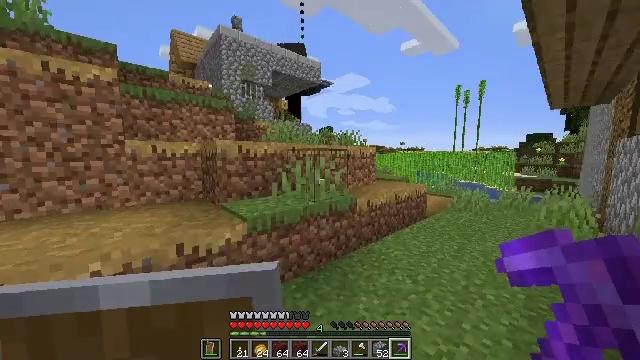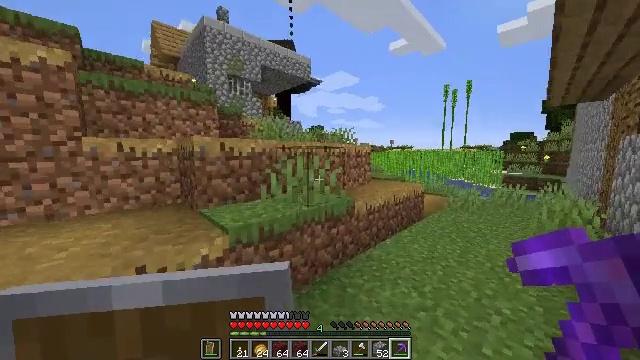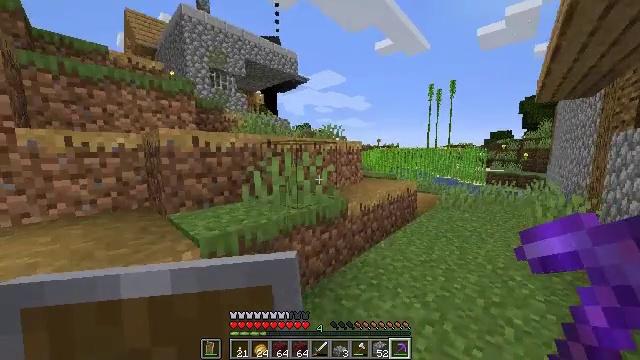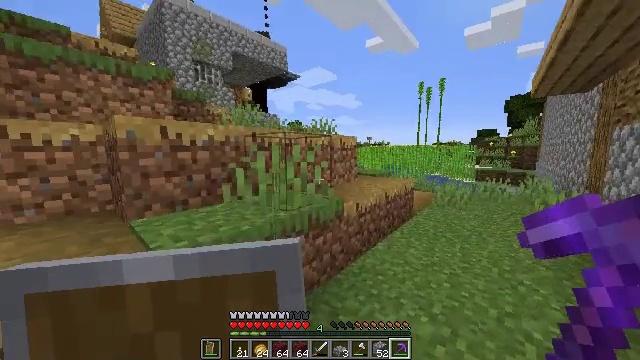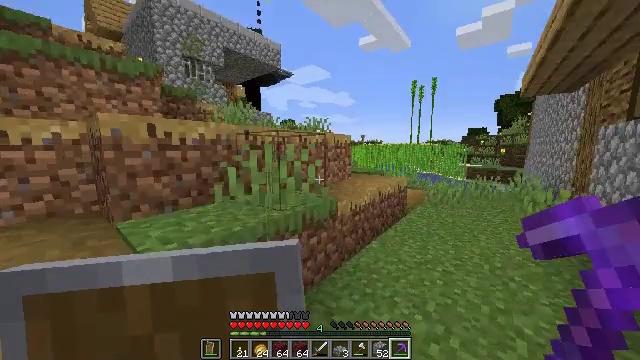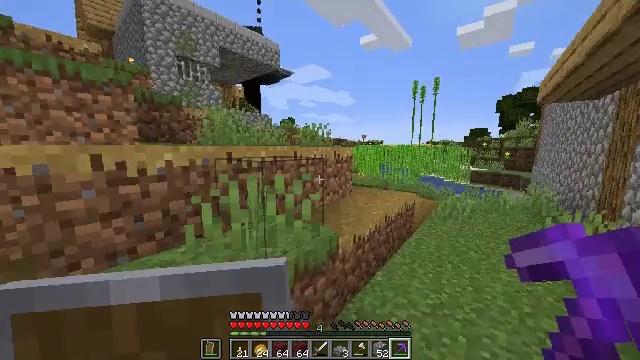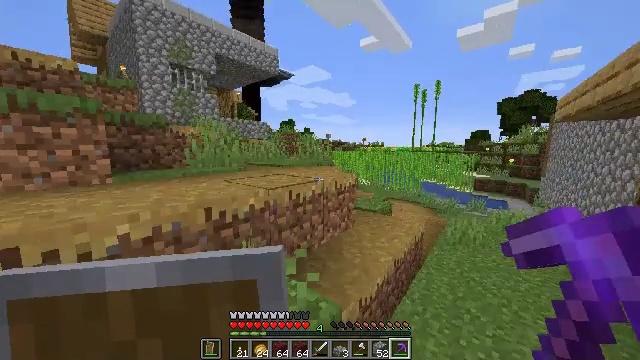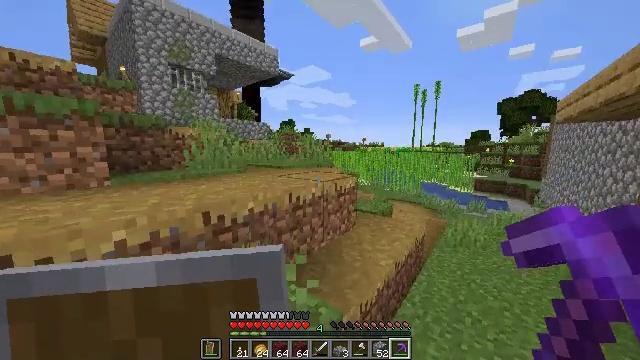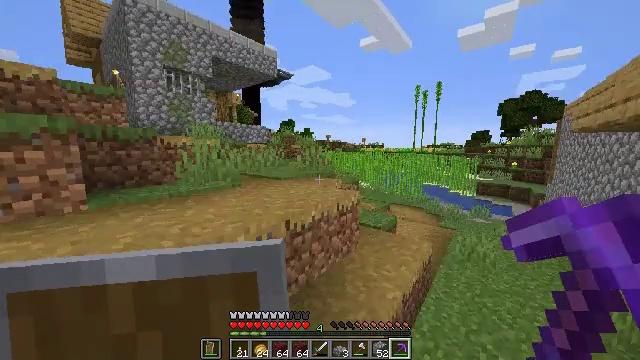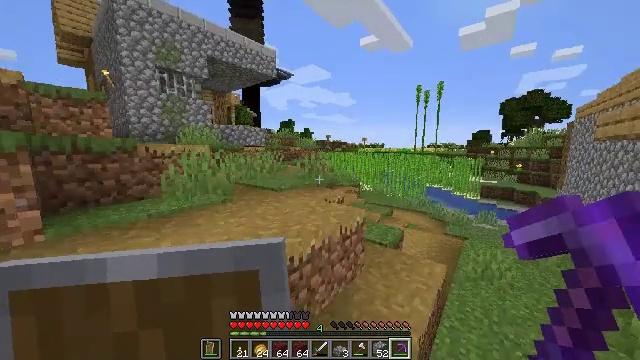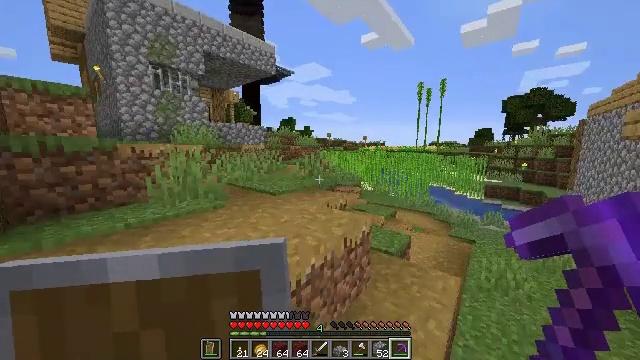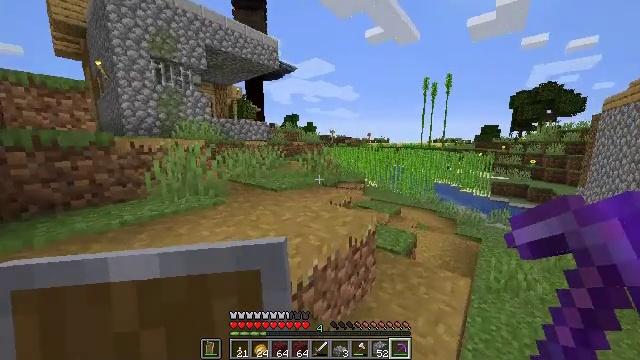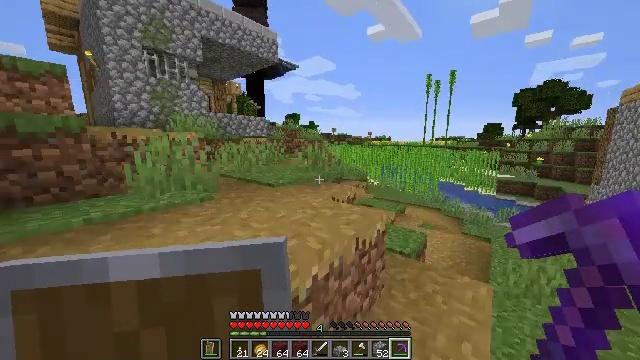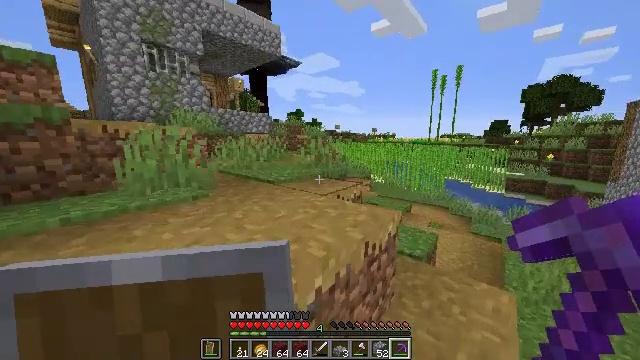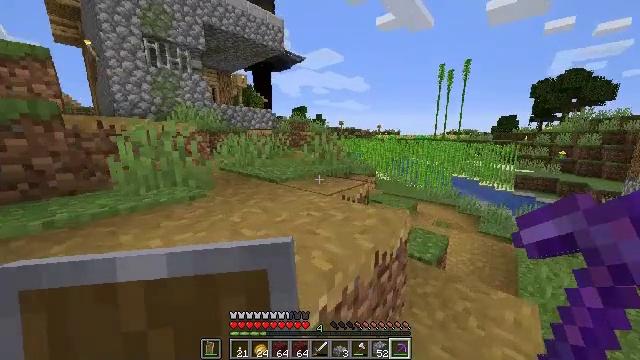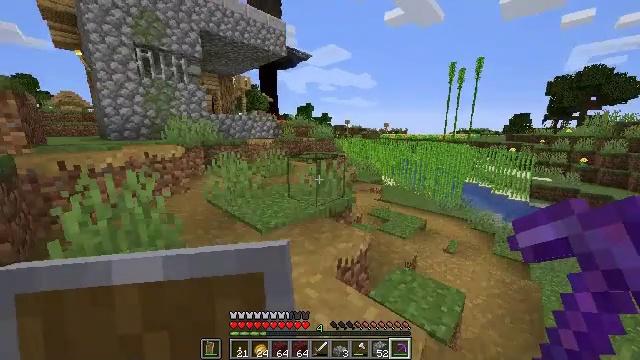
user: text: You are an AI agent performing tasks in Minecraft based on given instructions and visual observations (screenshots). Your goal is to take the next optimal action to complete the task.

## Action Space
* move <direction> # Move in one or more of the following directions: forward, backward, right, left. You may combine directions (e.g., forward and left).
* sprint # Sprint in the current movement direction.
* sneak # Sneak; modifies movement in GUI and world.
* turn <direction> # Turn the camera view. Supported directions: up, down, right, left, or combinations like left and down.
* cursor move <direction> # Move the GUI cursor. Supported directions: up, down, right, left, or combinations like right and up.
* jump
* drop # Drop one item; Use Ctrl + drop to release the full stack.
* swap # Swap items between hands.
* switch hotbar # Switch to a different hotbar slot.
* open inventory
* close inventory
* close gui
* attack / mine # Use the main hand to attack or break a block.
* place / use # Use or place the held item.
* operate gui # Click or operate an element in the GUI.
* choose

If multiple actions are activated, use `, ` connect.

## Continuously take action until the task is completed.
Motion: motion action
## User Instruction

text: craft item air
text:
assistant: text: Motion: move forward, turn right
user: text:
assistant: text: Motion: move forward, turn right
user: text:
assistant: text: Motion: move forward, turn right
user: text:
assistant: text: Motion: move forward, turn right
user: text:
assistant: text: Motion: move forward, jump
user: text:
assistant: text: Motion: move forward, jump
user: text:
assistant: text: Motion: move forward, jump
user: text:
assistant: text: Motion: move forward, jump
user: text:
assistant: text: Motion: move forward
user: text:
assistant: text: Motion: move forward
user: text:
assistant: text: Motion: move forward
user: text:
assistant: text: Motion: move forward
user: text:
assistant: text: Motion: move forward
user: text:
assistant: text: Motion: move forward, turn left, jump
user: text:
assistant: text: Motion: move forward, turn left, jump
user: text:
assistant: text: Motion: move forward, turn left and down, jump
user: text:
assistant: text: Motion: move forward, turn left, jump
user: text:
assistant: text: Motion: move forward, turn left
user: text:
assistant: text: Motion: move forward, turn left
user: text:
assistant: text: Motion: move forward, turn left
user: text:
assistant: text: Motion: move forward, turn left
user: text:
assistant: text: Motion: move forward, turn left
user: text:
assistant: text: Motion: turn left
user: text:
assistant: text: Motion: no_op
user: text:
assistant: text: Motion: no_op
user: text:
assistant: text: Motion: move forward, turn left
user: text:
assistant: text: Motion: move forward
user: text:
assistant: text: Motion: no_op
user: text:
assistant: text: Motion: move forward
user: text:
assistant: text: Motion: move forward